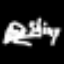
Label: diamond